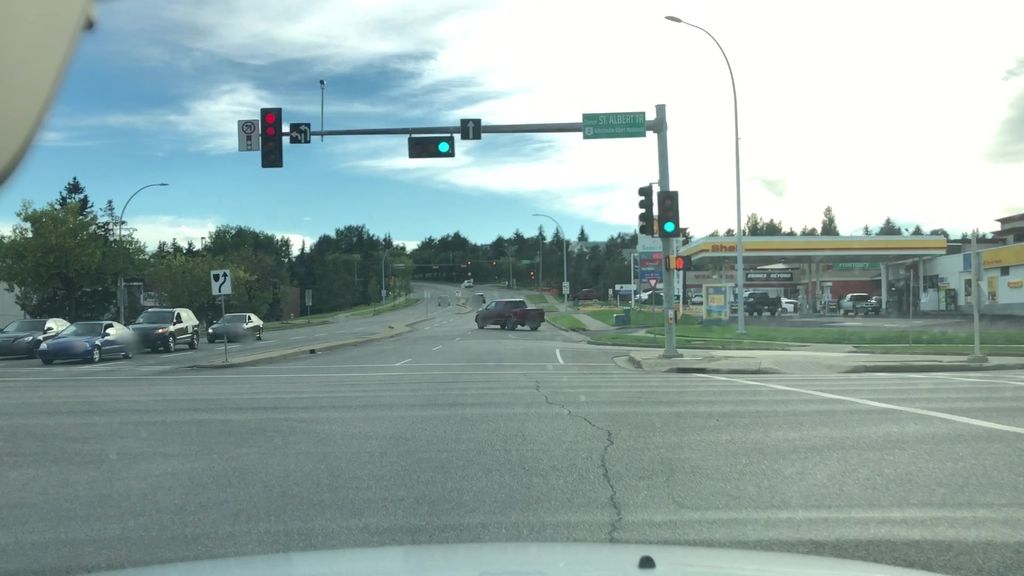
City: edmonton